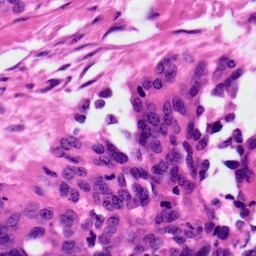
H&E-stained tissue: Ovarian